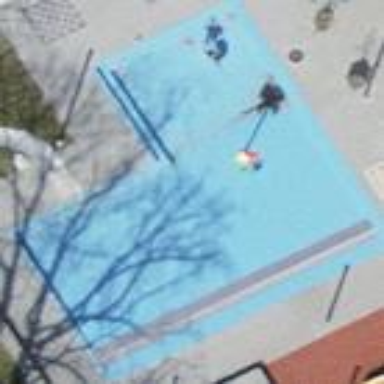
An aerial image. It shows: Outdoor swimming pool in leisure land.